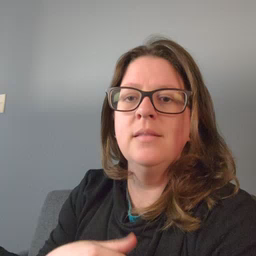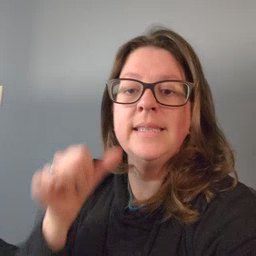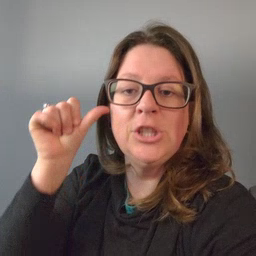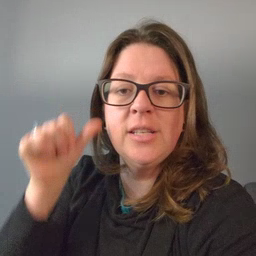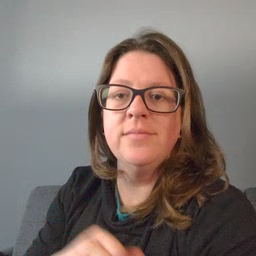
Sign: yesterday